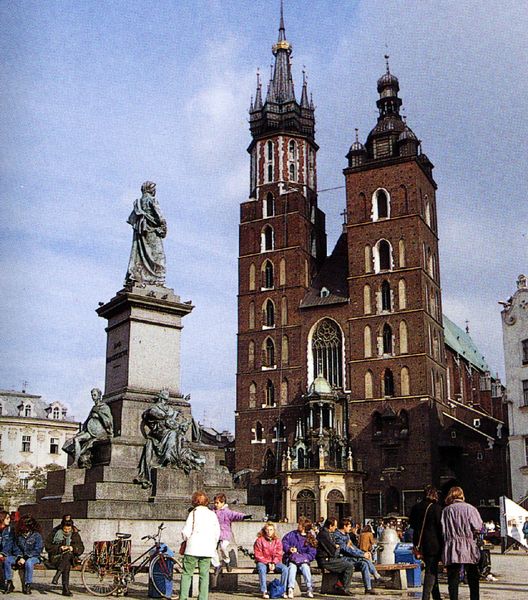
Titel: Krakau, Marienkirche
Standort: Krakau (Kraków), Marienkirche (EU - PL)
Schlagwörter: himmel, schatten, grün, kirchturm, menschen, sitzen, stadt, braun, fenster, licht, weiss, dach, haus, alt, sockel, häuser, kirche, figur, gold, sitzend, drei, gotik, turm, skulptur, statue, farbig, bogen, fassade, hosen, ziegel, farbe, backstein, platz, bank, besucher, figuren, kuppel, treppe, jeans, podest, foto, fotografie, photographie, eingang, türme, dom, denkmal, kupfer, jacken, tasche, fahrrad, portal, skulpturen, statuen, gotisch, kanzel, marktplatz, etagen, tourist, fahhrad, monument, denkaml, touristen, westseite, paltz, regensburg, patina, boge, photoraphie, backsteingotik, ddr, handy, kirchturn